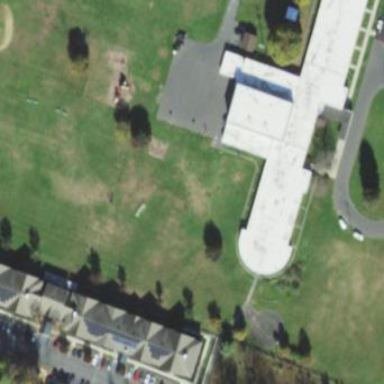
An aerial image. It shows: School building.